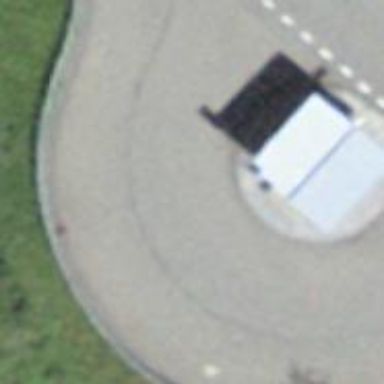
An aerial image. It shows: Bus stop with platform for public transport.